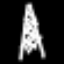
Label: The Eiffel Tower